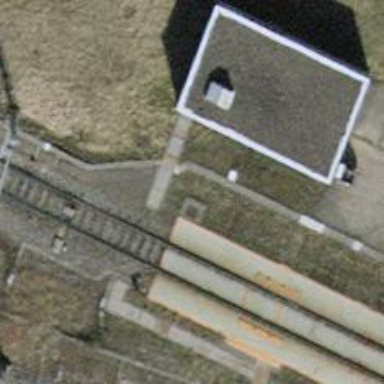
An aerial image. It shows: Rail yard with electrified tracks. The railway has single track with contact line for electrical power. There is also beam railway retarder in the yard.